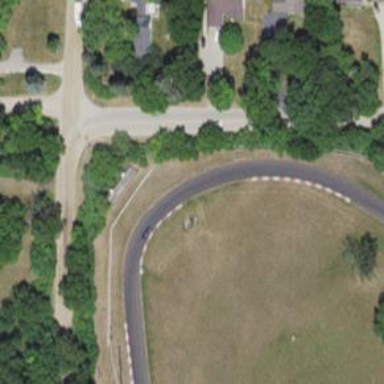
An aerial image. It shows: Raceway for motor sports.